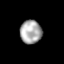
Tissue: lung
Cell type: Endothelial cells
Senescence score: 0.1976
Nuclear area (px): 498
Mean DAPI intensity: 168.598